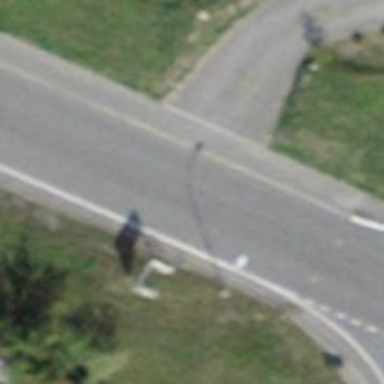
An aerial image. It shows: Tertiary road with asphalt surface and sidewalk on the left.